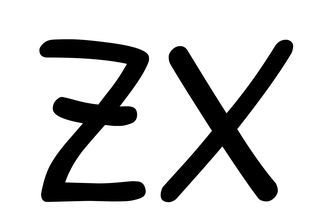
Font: PatrickHand-Regular